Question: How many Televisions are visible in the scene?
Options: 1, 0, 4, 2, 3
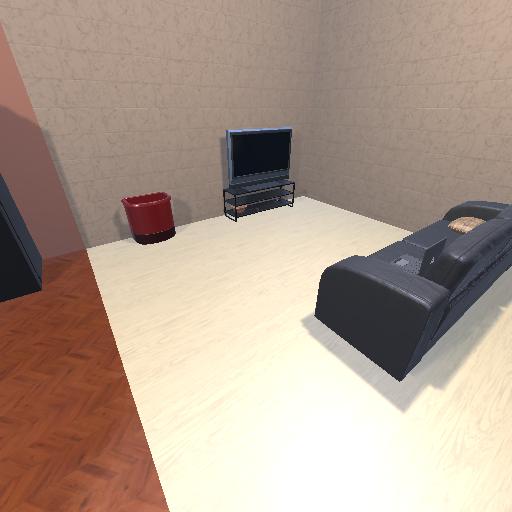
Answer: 1